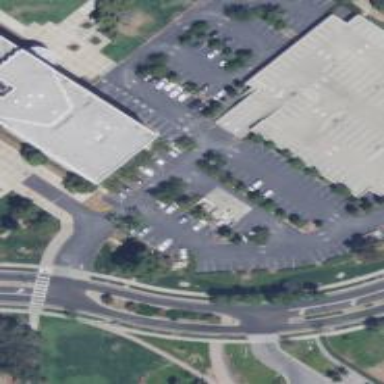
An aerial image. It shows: Parking space is available.